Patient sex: M
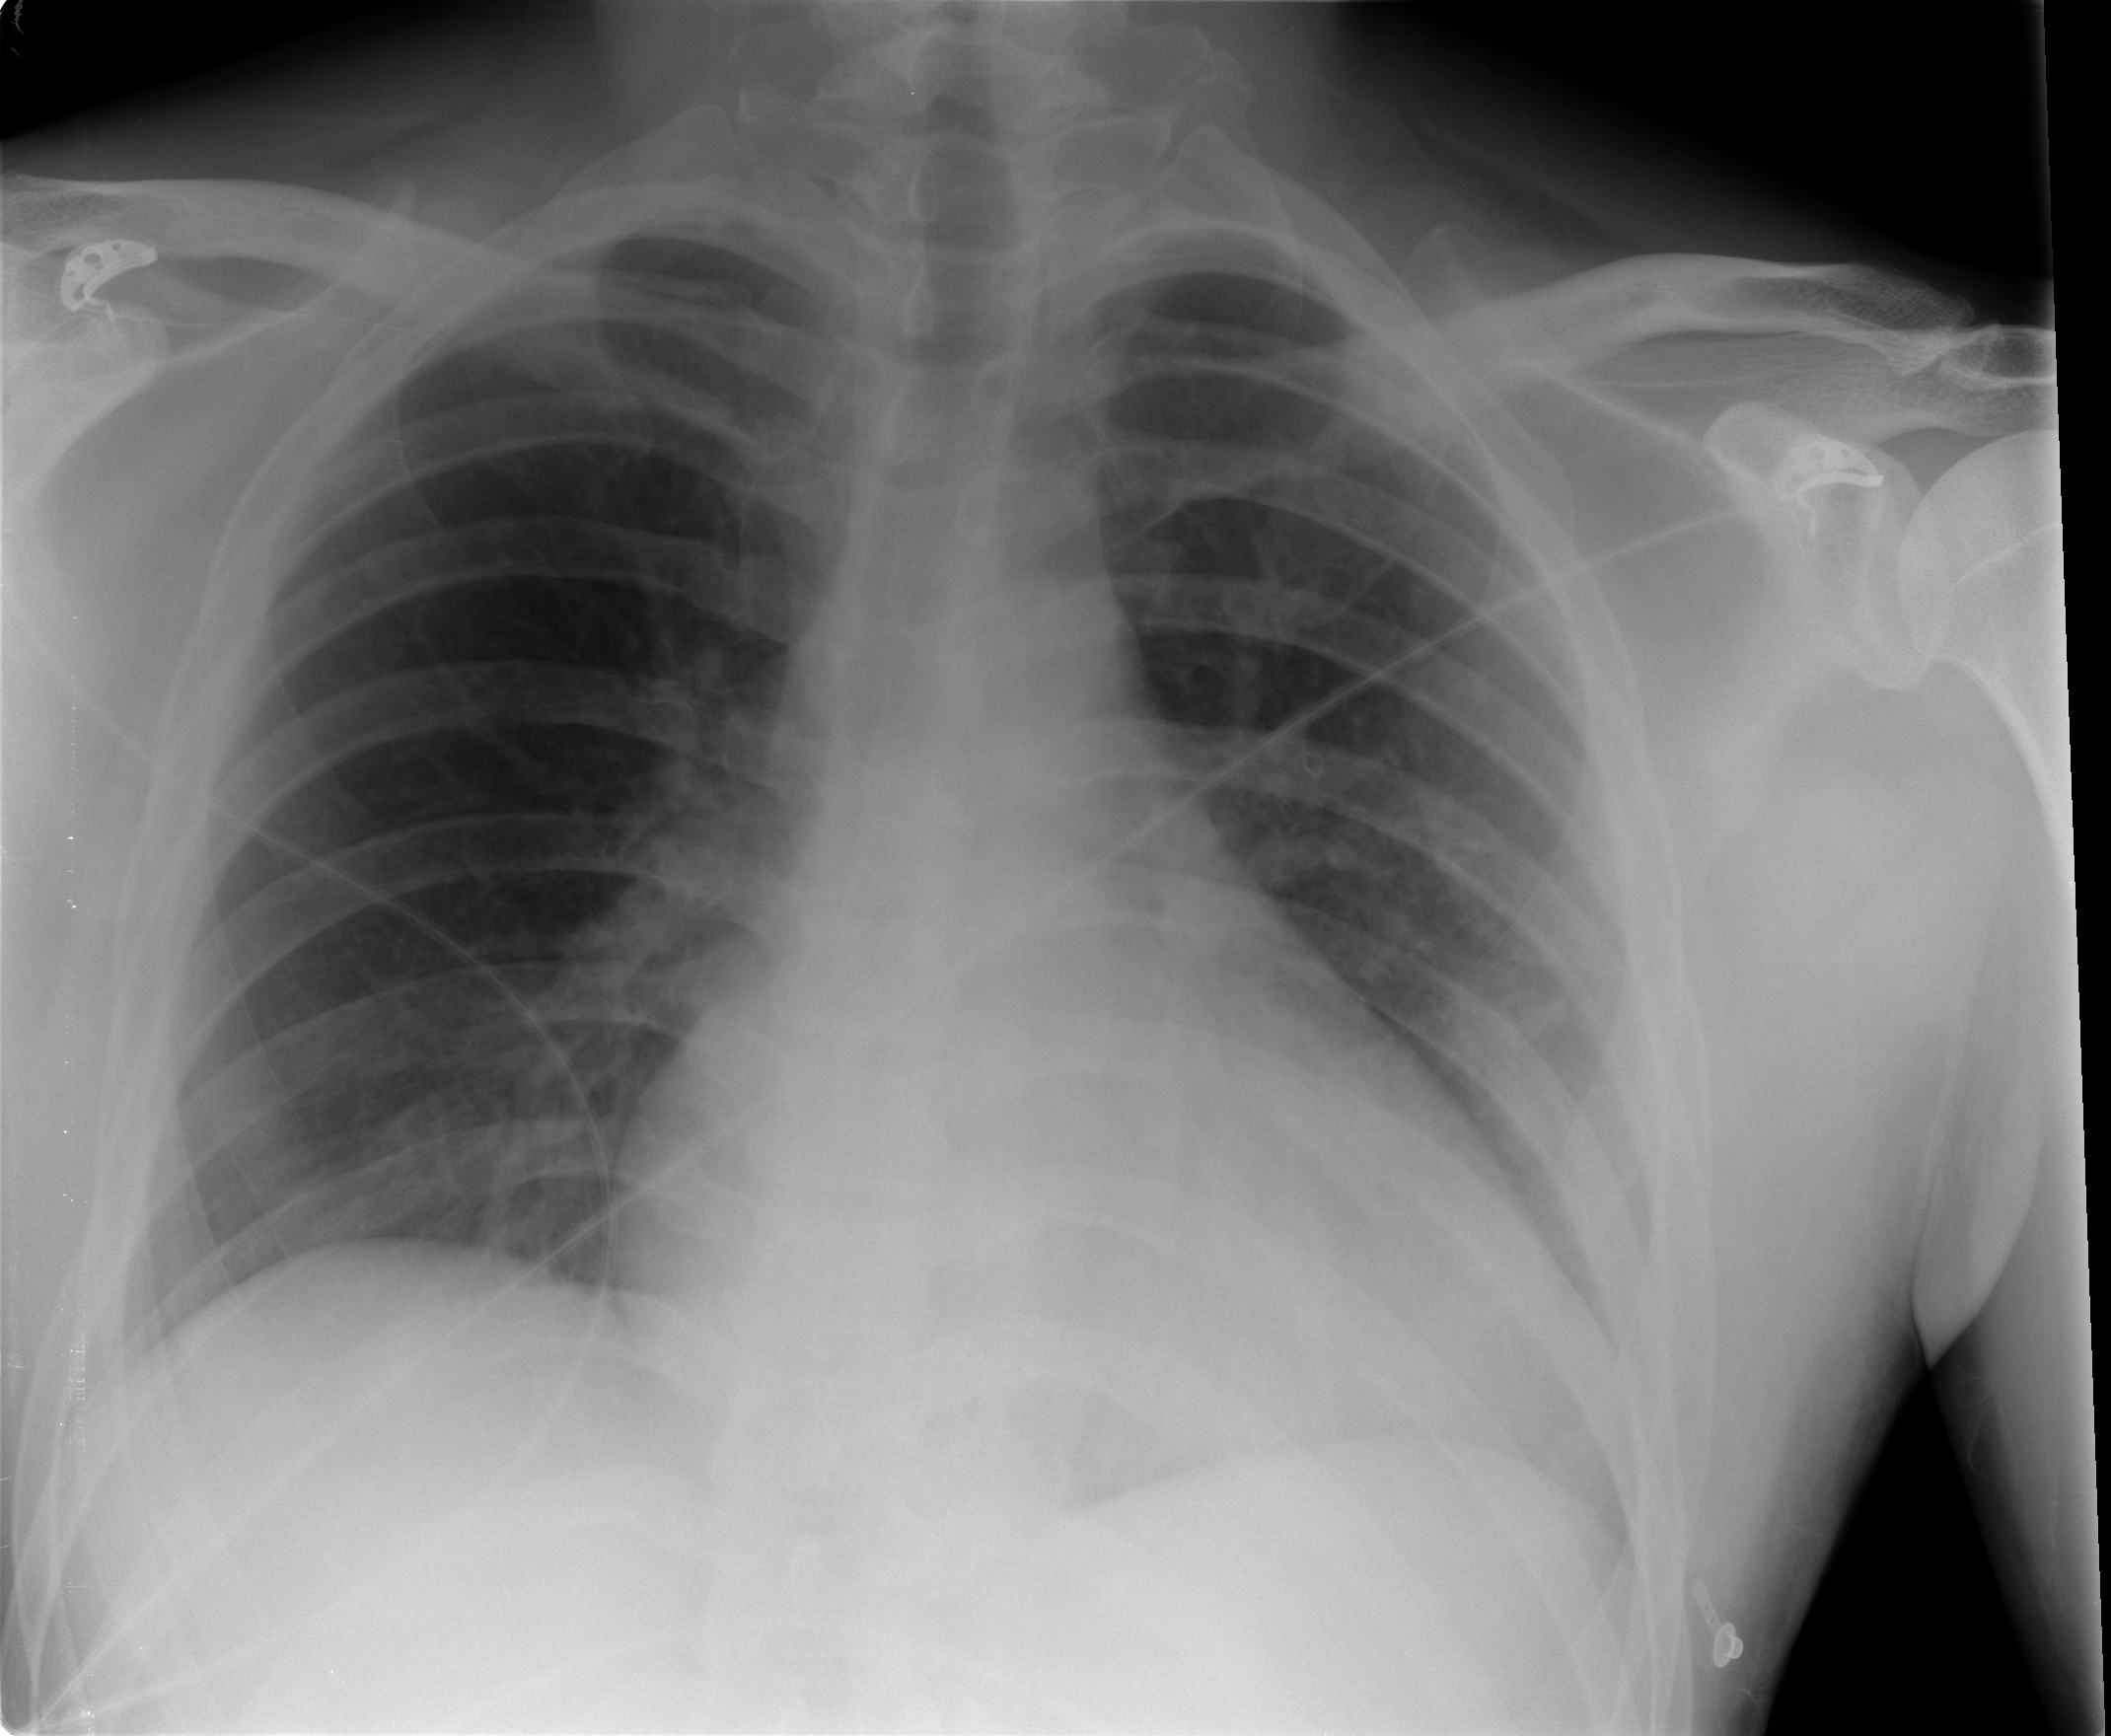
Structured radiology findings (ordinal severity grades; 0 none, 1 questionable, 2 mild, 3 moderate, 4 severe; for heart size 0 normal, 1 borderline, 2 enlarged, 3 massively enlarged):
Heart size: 2
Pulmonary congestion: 1
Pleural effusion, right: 0
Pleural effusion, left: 0
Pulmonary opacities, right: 0
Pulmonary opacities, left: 0
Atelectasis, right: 2
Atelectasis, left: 2